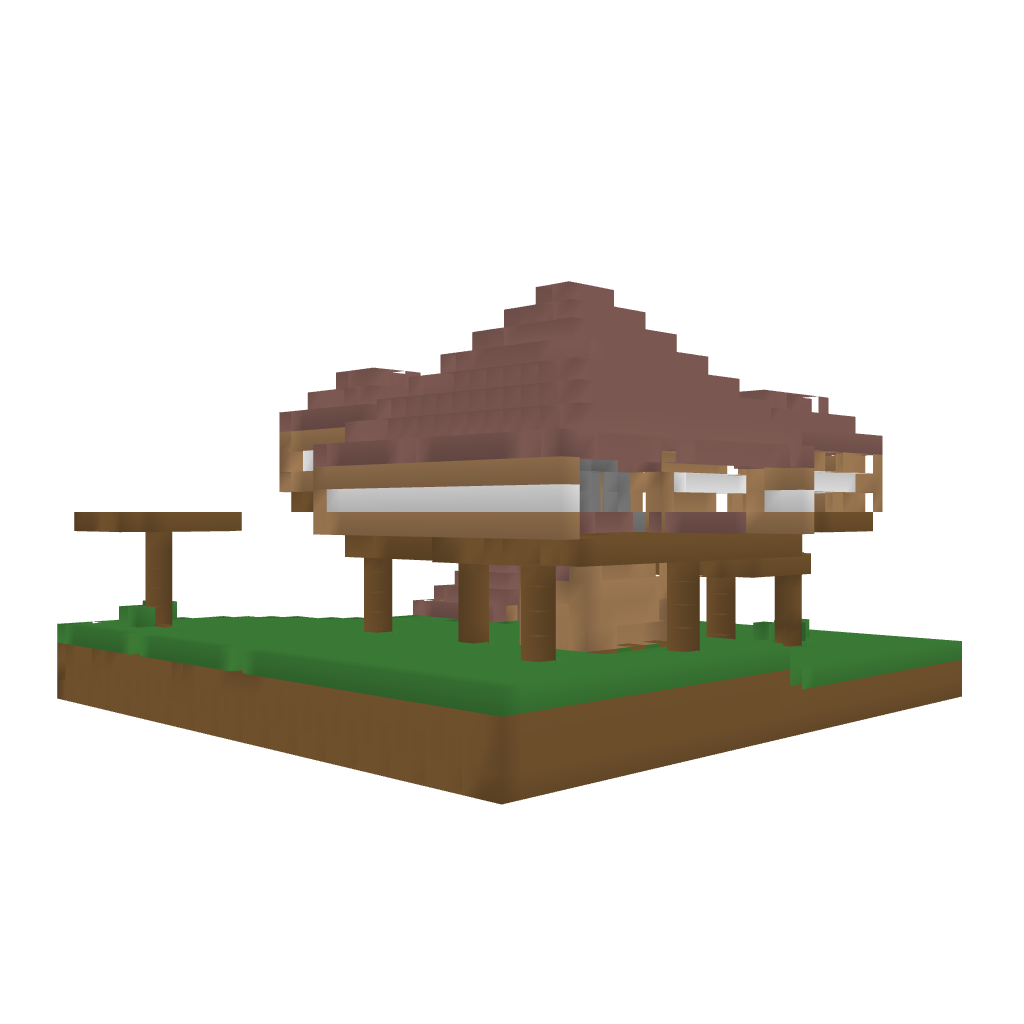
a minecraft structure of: Mushroom house 1 good quality